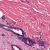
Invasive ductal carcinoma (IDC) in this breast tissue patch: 0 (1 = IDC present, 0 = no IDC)